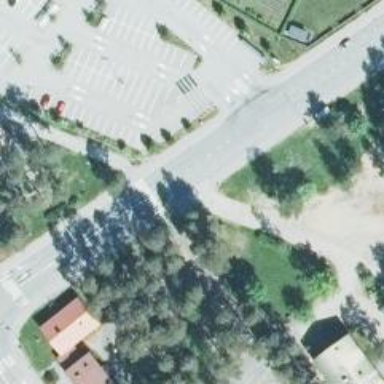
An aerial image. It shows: Cycleway.